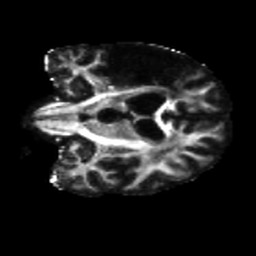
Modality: FA
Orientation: coronal
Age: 58
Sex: male
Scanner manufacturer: siemens
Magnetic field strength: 3 T
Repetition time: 5.47 s
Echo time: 0.0854 s